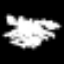
Label: hourglass